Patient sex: F
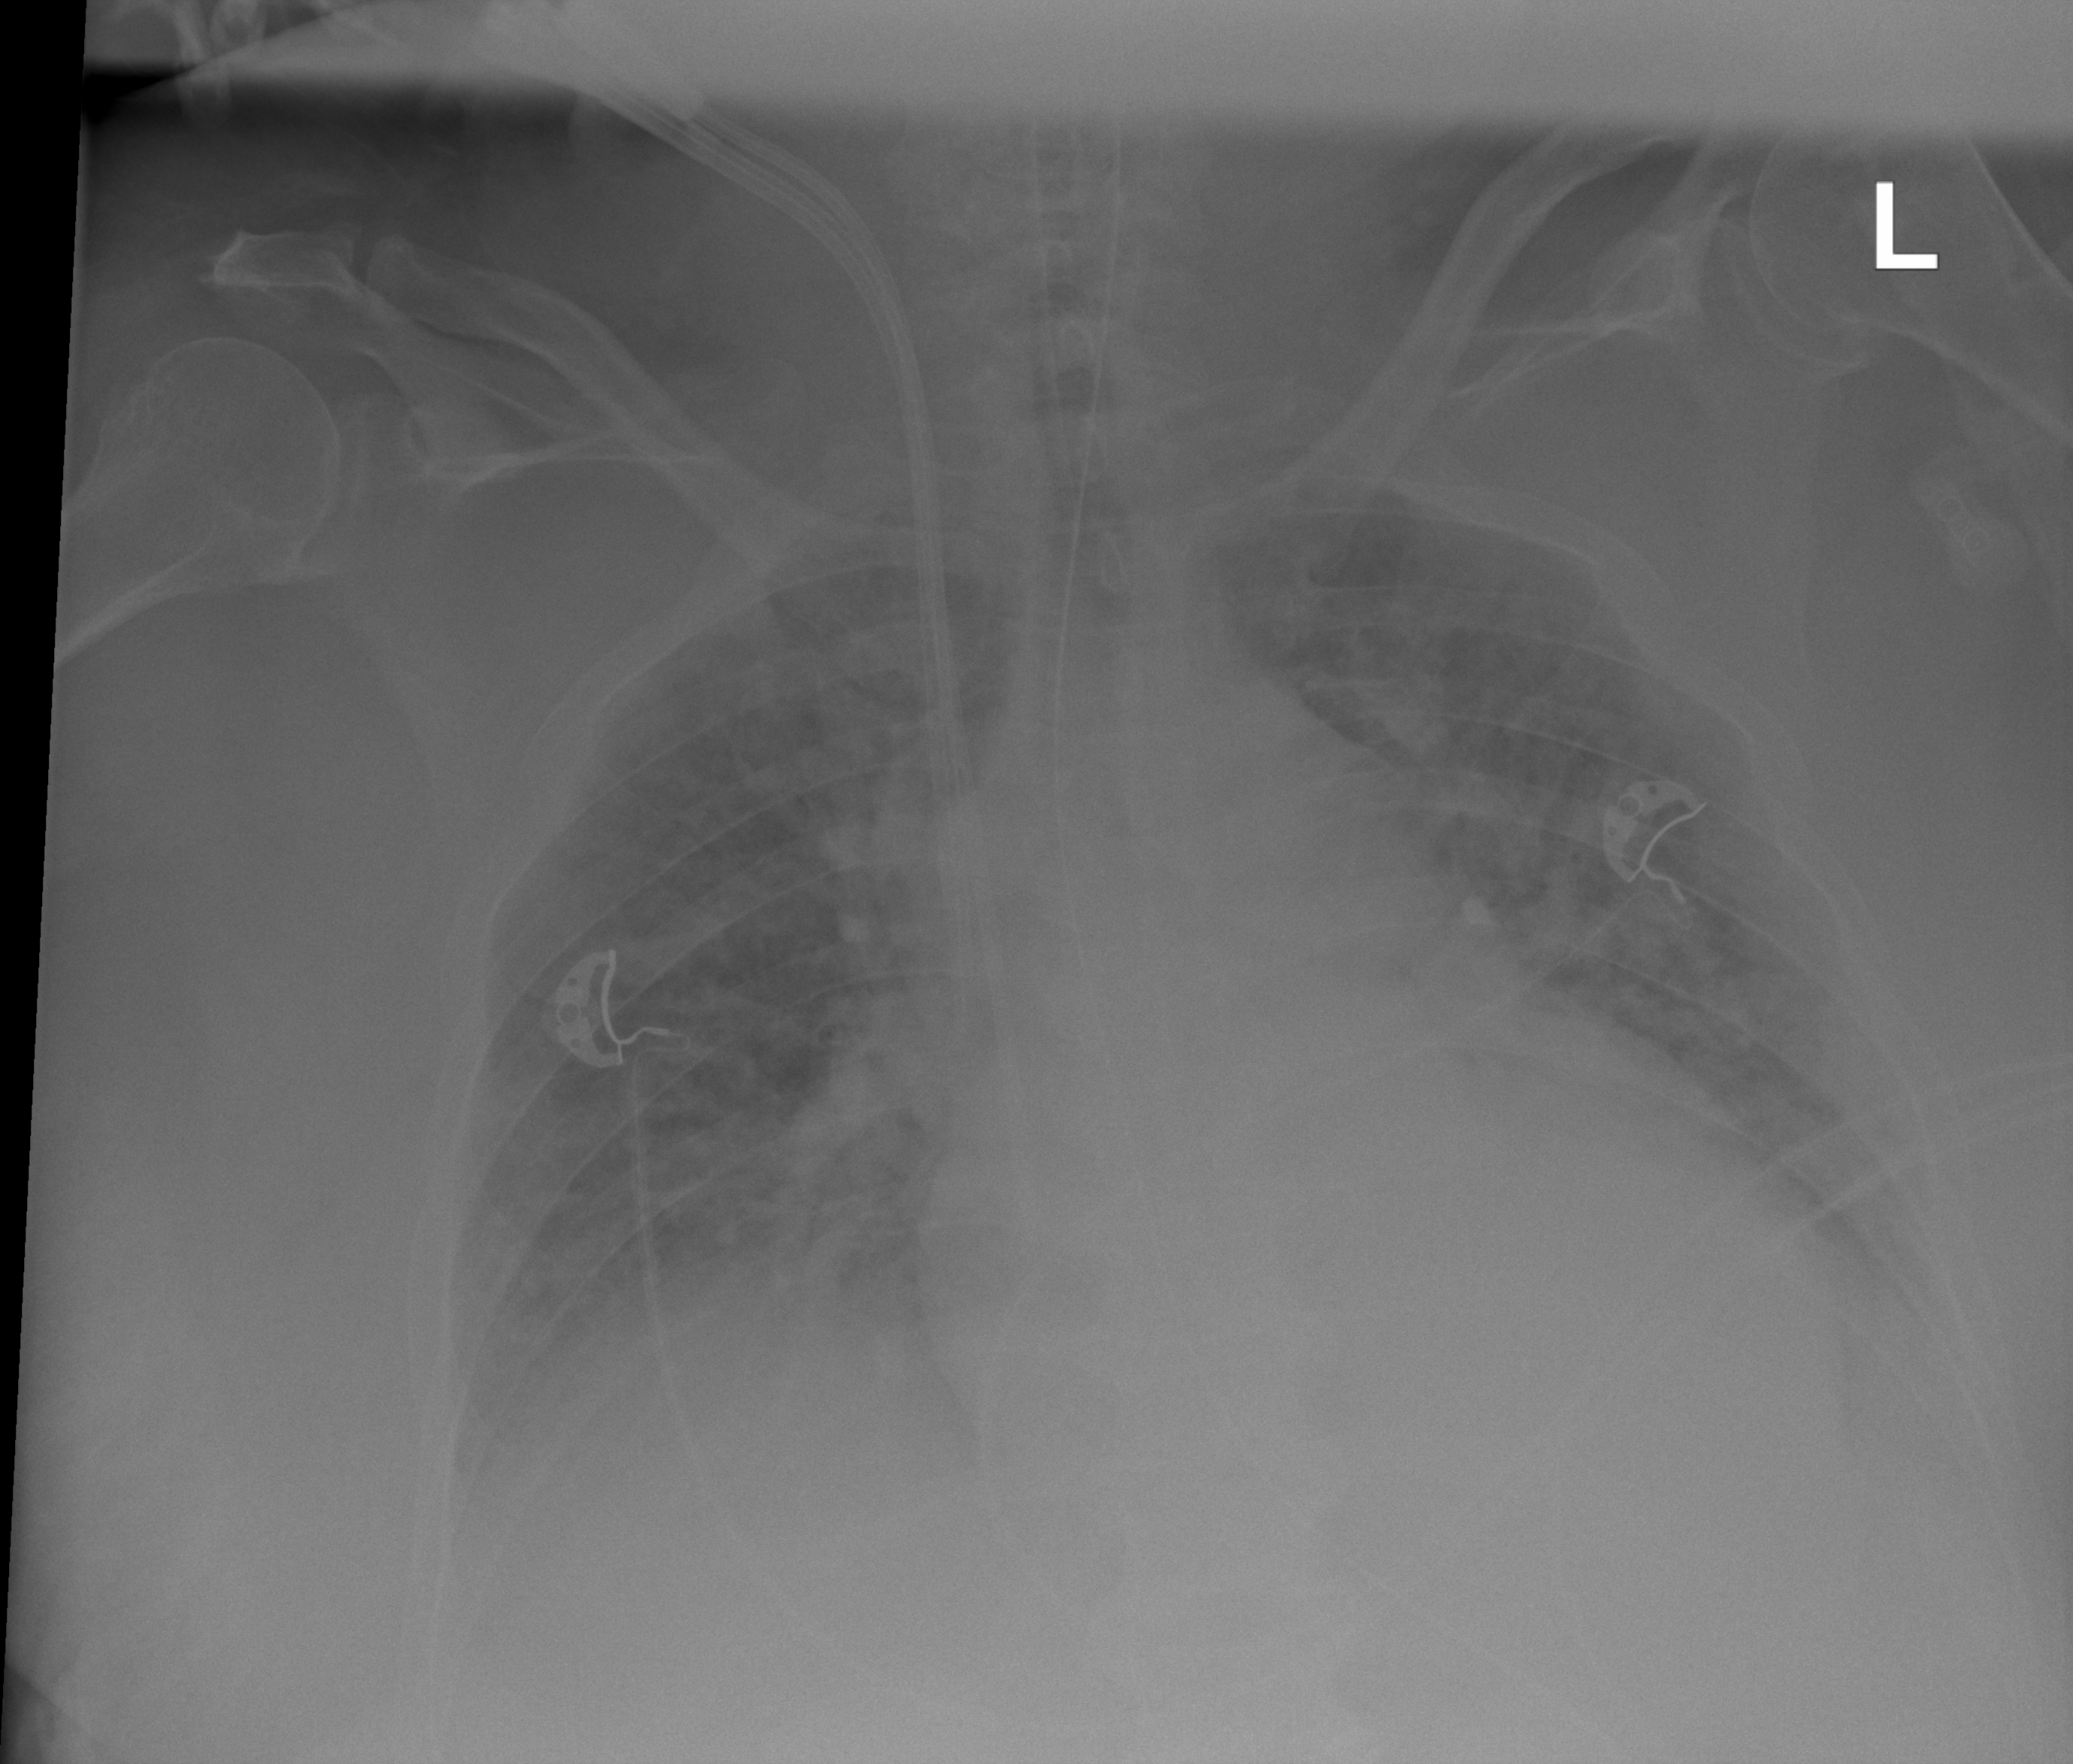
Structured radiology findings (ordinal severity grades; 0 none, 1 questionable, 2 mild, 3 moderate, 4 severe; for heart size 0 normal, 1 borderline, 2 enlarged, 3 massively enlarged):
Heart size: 2
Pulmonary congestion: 2
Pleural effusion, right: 2
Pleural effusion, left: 2
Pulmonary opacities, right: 2
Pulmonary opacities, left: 2
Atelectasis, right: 2
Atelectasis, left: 2